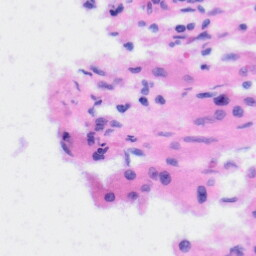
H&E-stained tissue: Liver